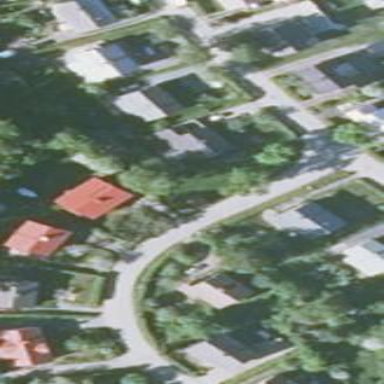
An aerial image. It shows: Residential area.